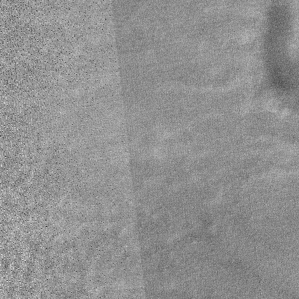
Label: frost